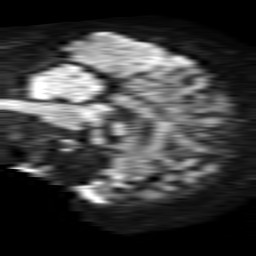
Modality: TRACE
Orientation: sagittal
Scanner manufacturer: philips
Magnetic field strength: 1.5 T
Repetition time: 4.6 s
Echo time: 0.08631 s